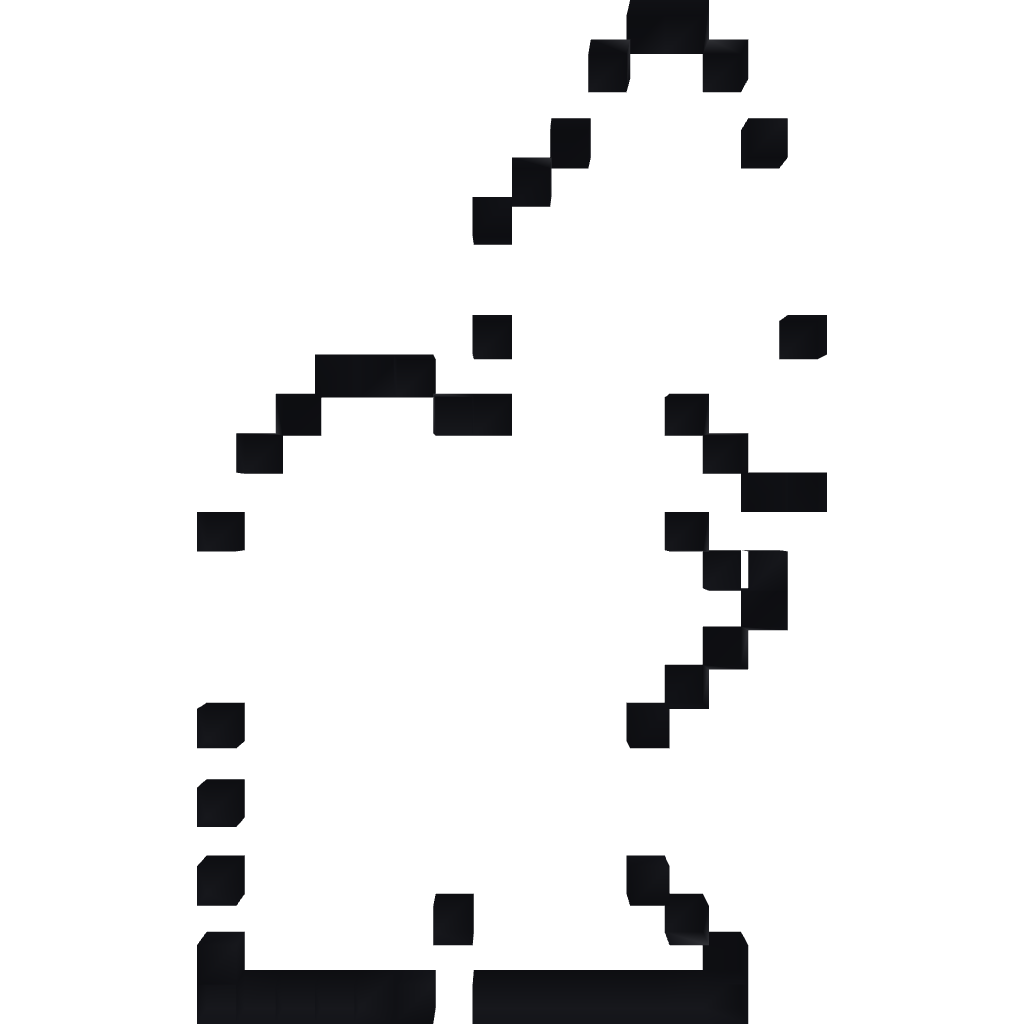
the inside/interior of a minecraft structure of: Koopa Troopa